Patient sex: M
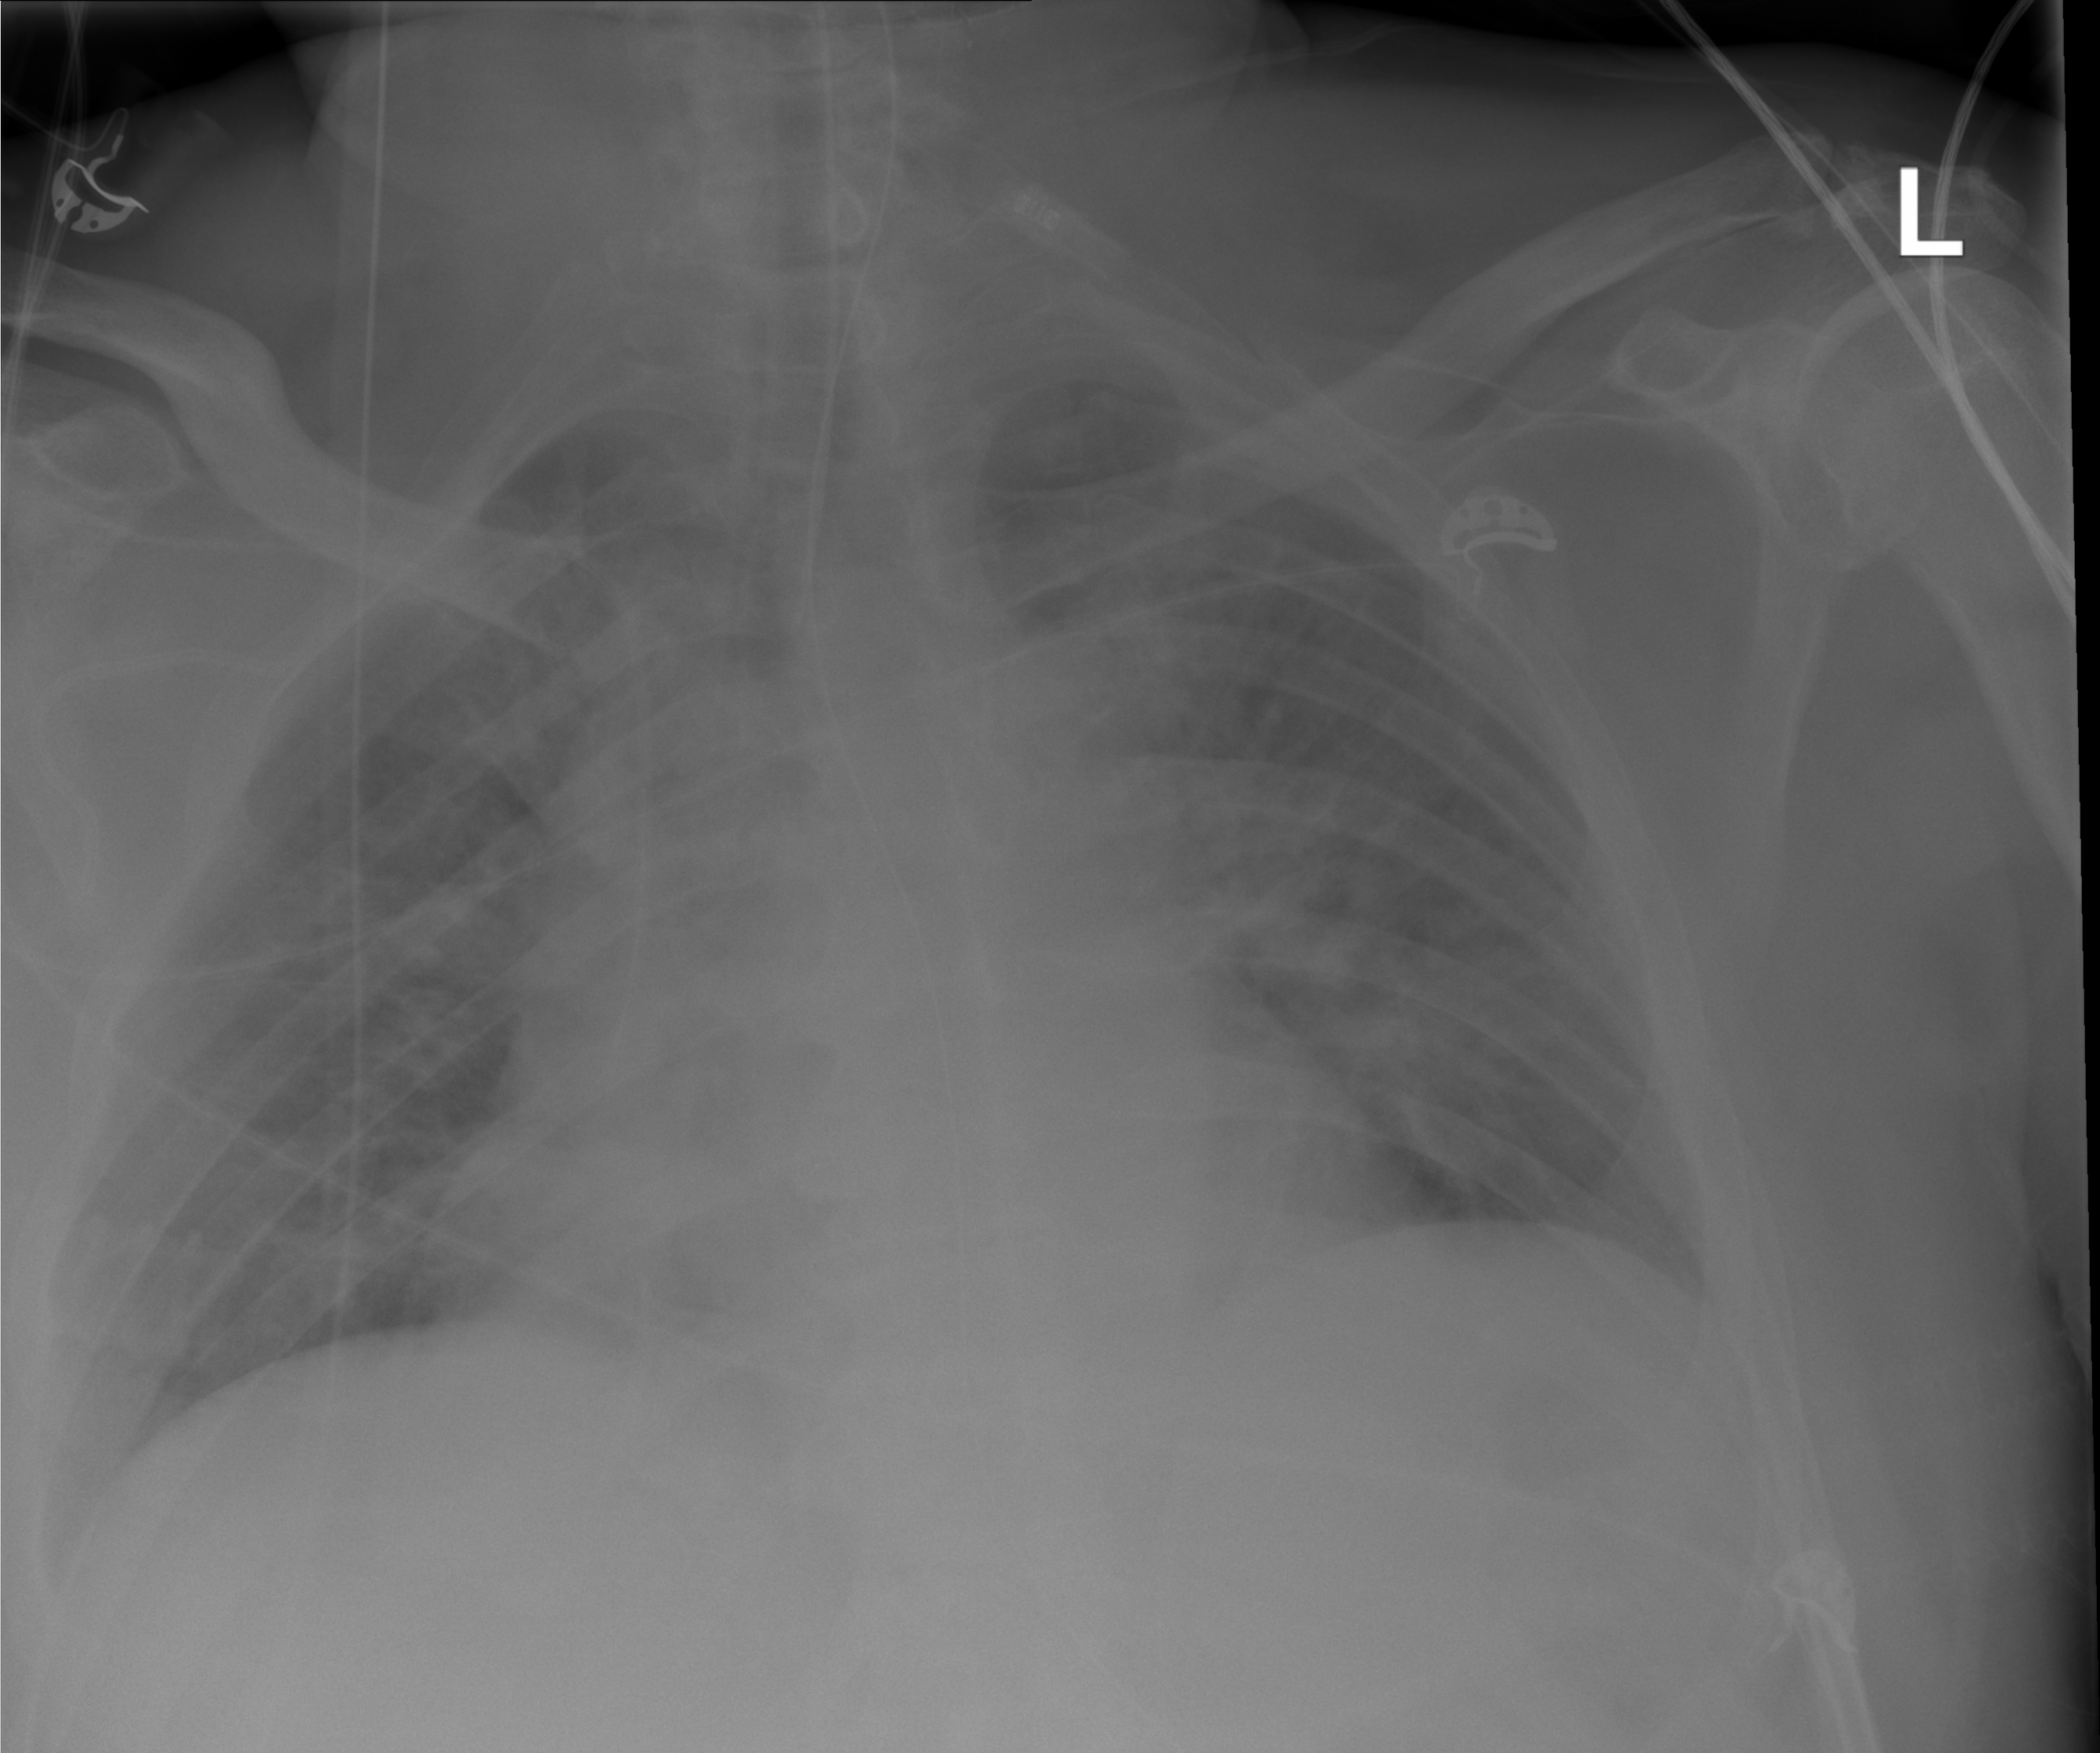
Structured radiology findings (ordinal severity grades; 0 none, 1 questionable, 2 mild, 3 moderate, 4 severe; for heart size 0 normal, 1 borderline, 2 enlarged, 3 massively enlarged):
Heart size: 2
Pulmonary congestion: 2
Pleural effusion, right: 0
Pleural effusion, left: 0
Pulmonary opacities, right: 0
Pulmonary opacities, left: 0
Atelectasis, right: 0
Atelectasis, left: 0